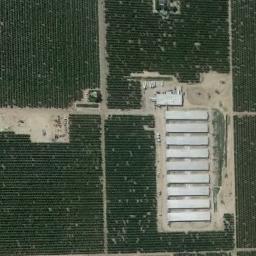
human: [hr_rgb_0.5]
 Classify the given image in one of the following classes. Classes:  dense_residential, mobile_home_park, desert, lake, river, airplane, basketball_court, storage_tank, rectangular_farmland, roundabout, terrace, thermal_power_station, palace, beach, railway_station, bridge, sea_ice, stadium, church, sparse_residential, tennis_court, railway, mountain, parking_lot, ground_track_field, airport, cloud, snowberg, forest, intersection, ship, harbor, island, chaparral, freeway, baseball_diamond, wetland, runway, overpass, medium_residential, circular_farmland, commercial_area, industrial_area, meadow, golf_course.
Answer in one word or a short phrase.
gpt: rectangular_farmland